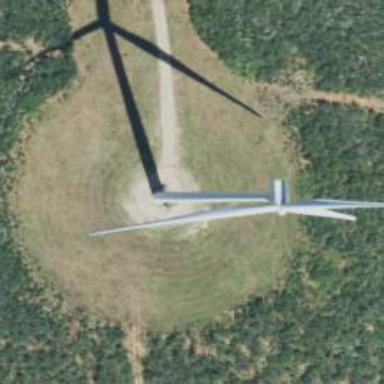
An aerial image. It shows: Wind generator powered by horizontal axis wind turbine.